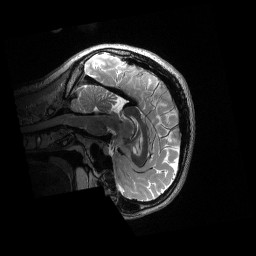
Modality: T2w
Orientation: sagittal
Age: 22
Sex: female
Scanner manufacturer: siemens
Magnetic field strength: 3 T
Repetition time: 3.2 s
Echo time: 0.563 s